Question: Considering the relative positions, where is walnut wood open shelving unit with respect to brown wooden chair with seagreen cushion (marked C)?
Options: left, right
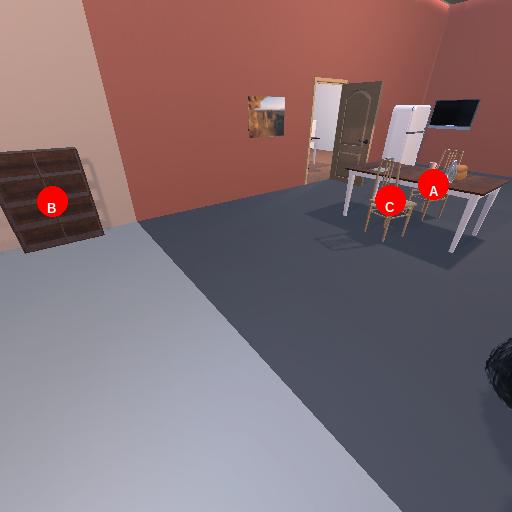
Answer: left